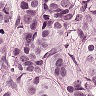
Metastatic tissue present: yes